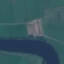
Land use / land cover: River